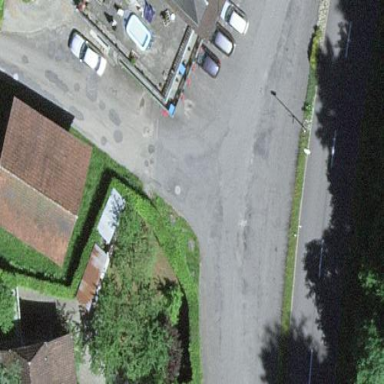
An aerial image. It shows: Parking area.